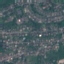
Land use / land cover class: Residential